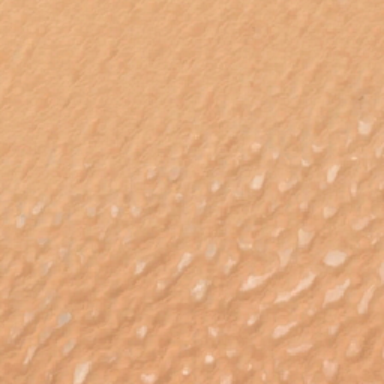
Dry deserts are vast and infinite .